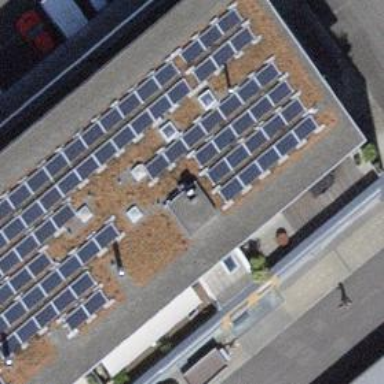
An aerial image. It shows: Solar power generator using photovoltaic panels.